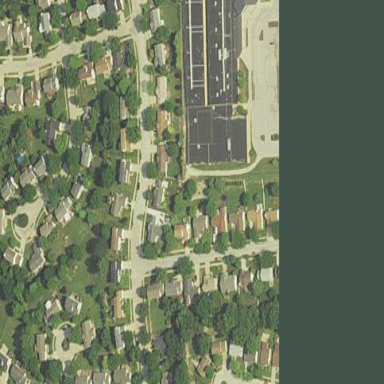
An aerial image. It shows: Residential area within neighborhood.